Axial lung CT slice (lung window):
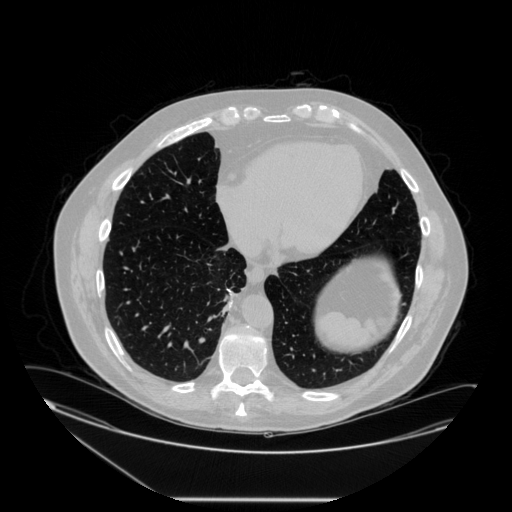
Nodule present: no